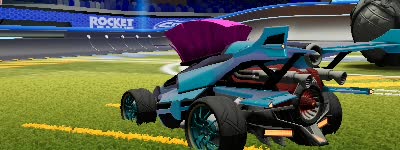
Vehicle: aftershock